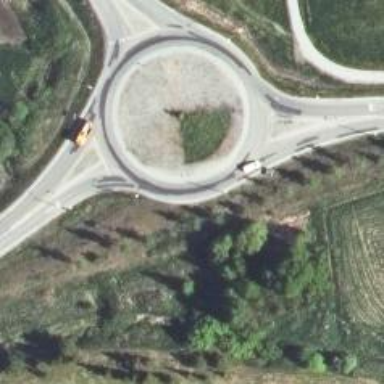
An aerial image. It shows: Secondary road leading to roundabout.